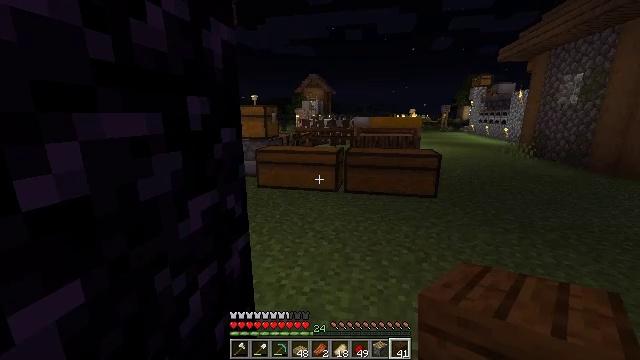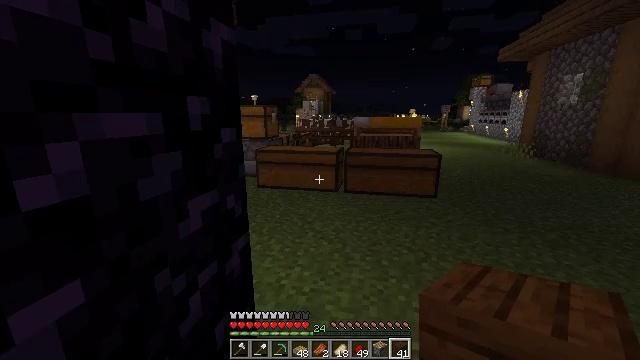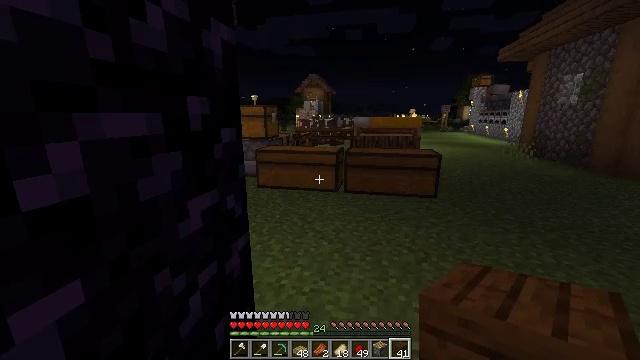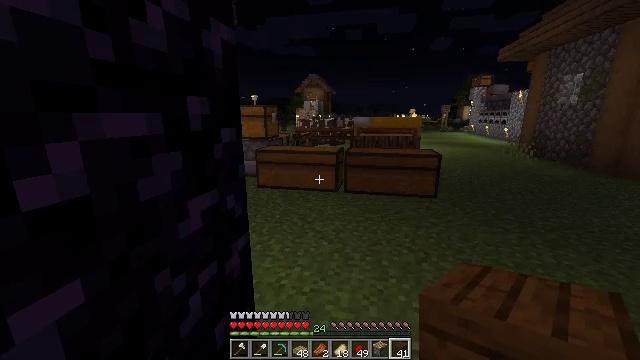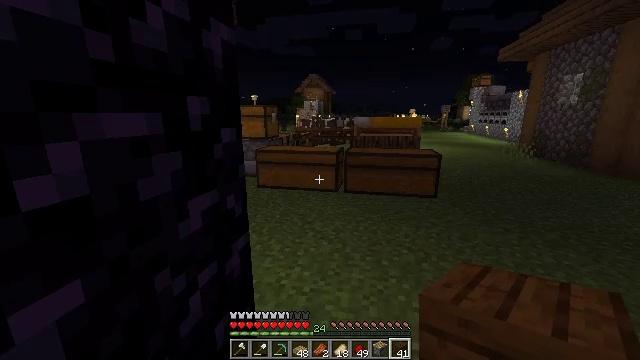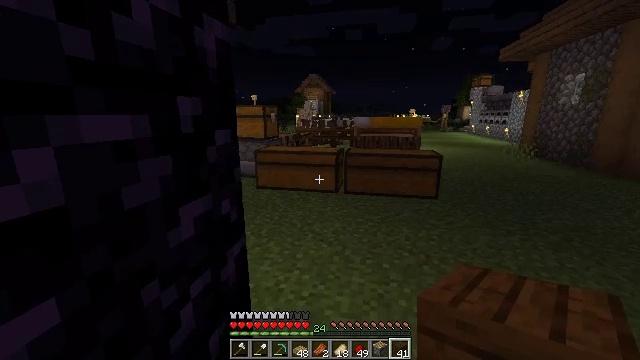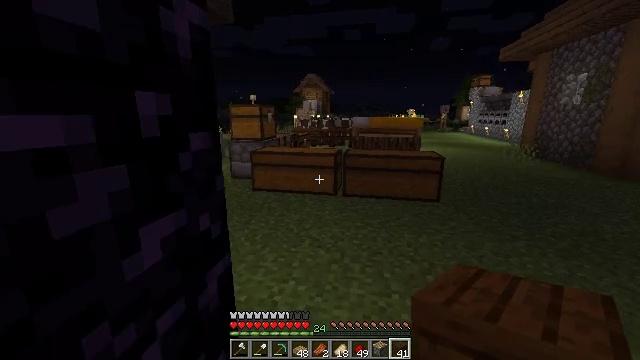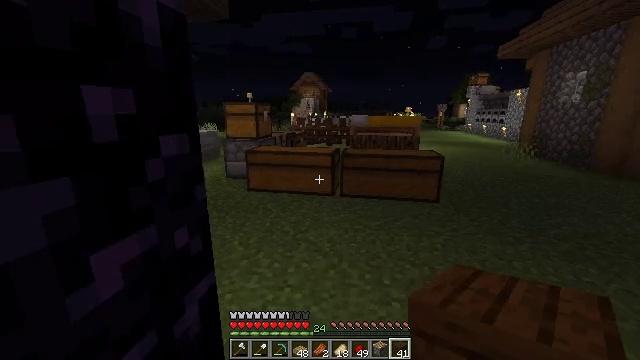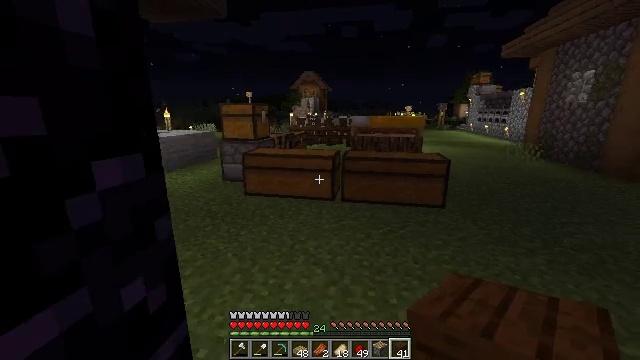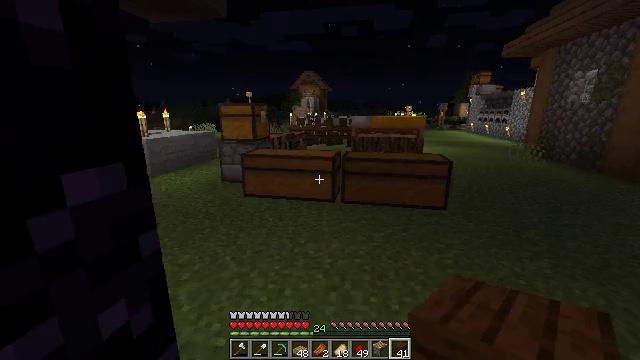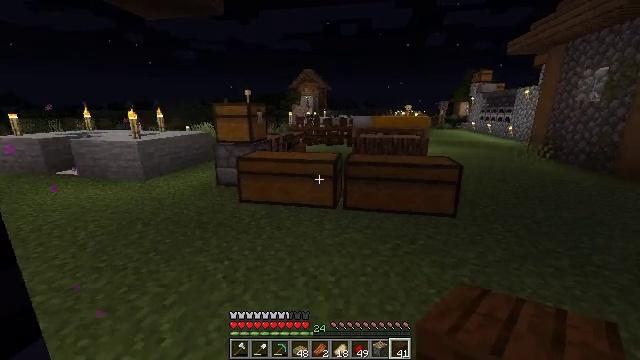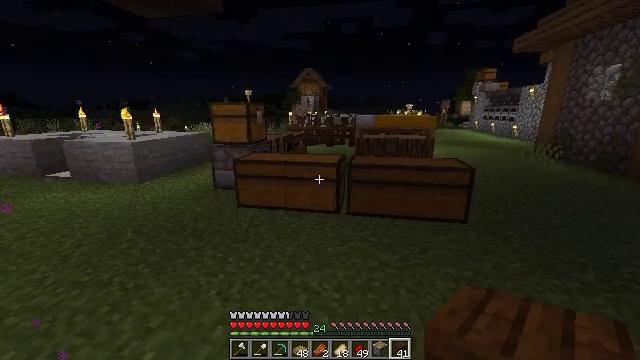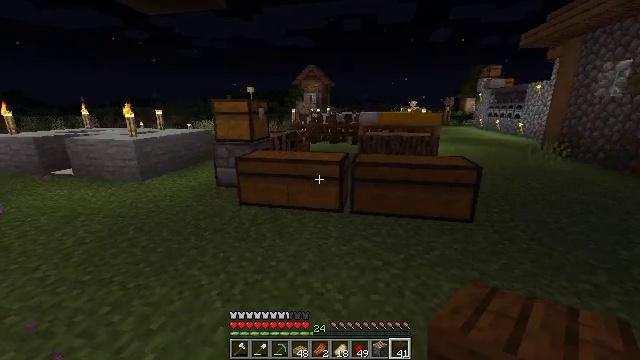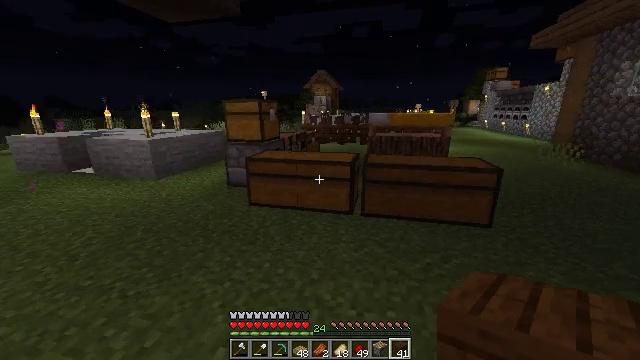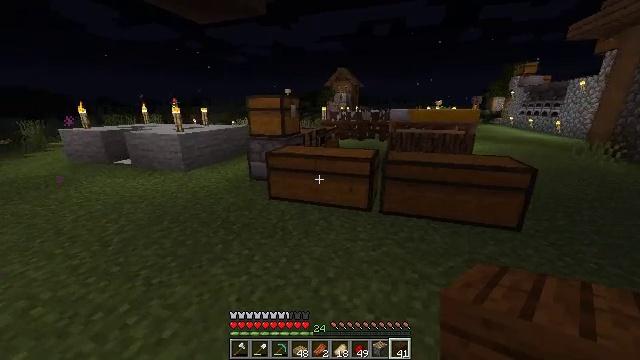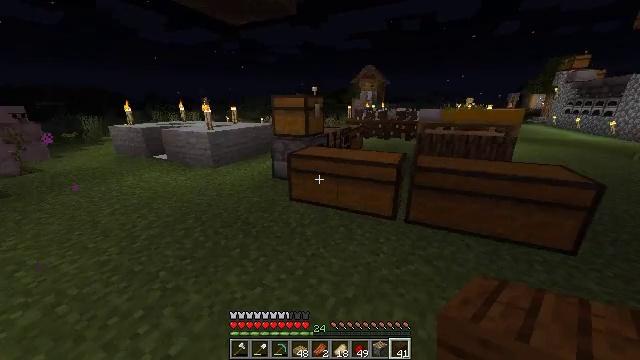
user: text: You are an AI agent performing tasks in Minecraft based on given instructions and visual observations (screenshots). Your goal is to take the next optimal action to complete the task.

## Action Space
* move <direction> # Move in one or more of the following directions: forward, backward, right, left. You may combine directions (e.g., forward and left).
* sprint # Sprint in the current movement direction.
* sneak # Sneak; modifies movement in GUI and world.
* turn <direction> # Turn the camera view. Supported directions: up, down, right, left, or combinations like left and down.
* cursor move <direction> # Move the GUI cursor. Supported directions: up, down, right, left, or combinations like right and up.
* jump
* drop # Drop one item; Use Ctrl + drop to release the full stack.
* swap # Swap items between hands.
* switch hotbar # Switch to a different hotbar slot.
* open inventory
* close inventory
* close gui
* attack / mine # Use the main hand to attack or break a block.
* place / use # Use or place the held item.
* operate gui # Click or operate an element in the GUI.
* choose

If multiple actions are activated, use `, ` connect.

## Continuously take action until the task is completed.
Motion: motion action
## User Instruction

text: Hunt a slime.
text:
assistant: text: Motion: no_op
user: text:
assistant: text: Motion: no_op
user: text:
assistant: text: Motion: no_op
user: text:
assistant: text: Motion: no_op
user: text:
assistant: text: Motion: move forward
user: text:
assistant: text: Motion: move forward
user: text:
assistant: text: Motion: move forward
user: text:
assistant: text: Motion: move forward
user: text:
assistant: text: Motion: move forward
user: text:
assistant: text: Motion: move forward
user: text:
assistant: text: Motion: move forward
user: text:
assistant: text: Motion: move forward, sprint
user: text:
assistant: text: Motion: move forward, sprint, turn left
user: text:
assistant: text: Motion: move forward, sprint, turn left and down
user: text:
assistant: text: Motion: move forward, sprint, turn left and down
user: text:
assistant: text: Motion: move forward, sprint, turn left and down
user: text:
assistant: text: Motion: move forward, sprint, turn left and down
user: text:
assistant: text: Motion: move forward, turn left and down
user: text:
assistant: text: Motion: move forward and move right, turn left and down
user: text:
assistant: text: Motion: move forward and move right, turn left
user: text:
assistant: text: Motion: move forward and move right, turn left
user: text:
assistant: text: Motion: move forward and move right, turn left
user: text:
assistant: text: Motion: move forward and move right, turn left
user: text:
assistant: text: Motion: move forward and move right, turn left
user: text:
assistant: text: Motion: move forward and move right, turn left
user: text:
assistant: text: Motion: turn left
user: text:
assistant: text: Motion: turn left
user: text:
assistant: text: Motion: turn left
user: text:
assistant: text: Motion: no_op
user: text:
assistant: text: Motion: open inventory